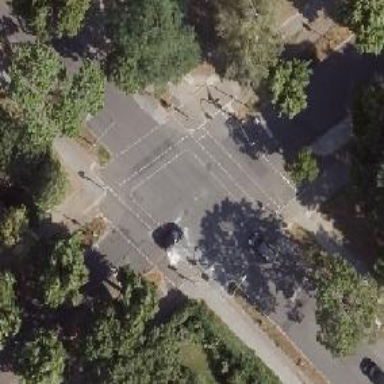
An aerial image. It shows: Crossing with traffic signals.